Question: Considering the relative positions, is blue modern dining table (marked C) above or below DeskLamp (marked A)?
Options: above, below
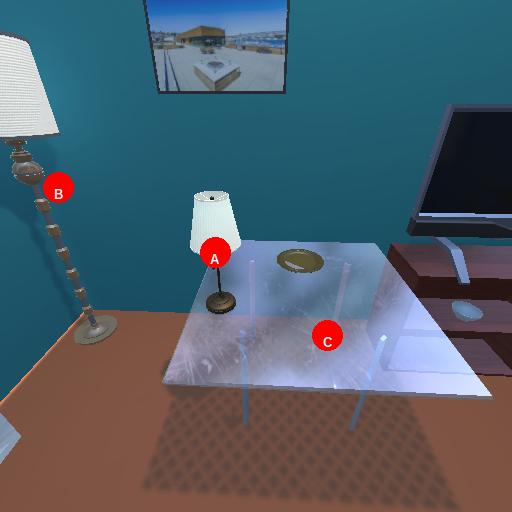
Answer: above